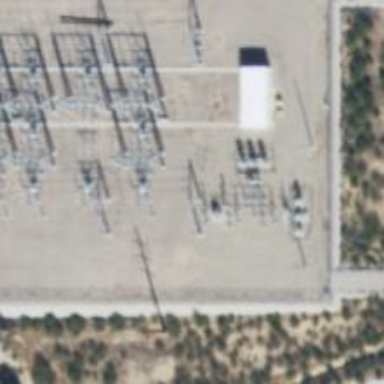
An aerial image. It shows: Switch for power supply.